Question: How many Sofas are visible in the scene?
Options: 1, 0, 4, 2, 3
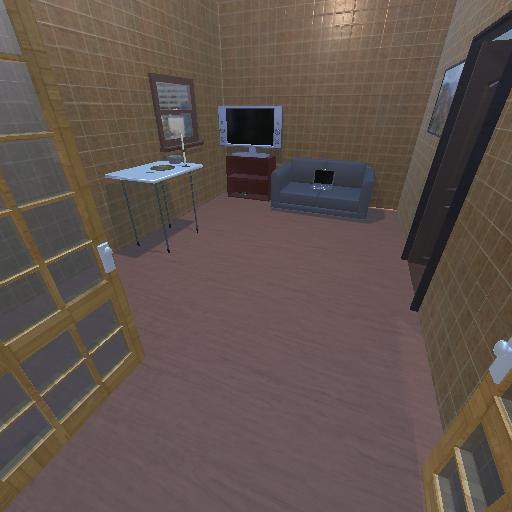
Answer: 1